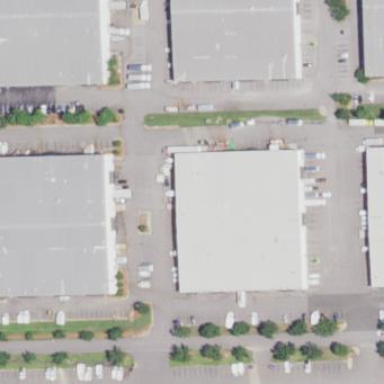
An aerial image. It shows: Commercial building.